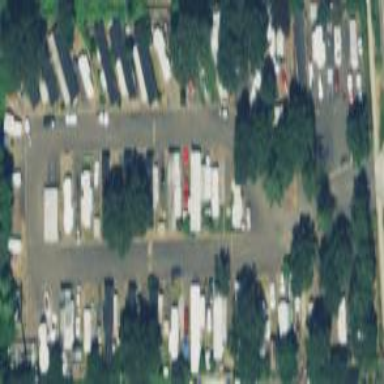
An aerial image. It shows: Residential area designated as trailer park.